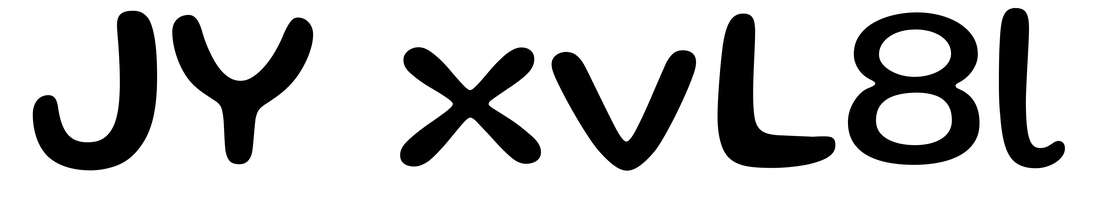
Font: Gluten_Regular